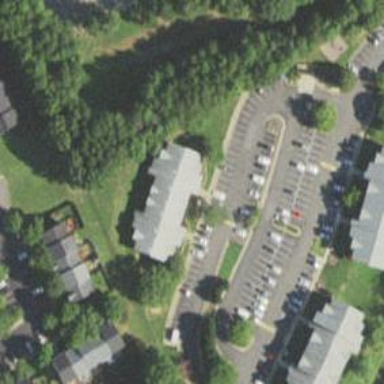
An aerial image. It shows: Parking space.